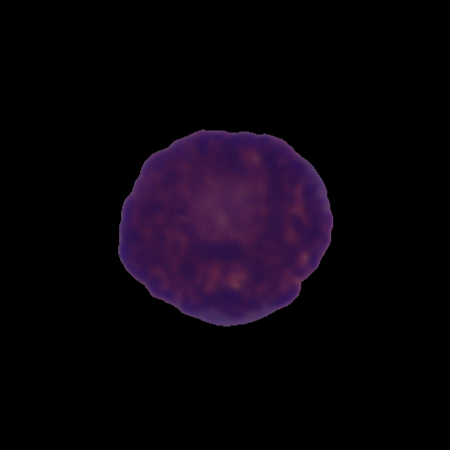
Label: cancer